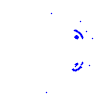
Particle: proton